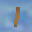
Label: 1